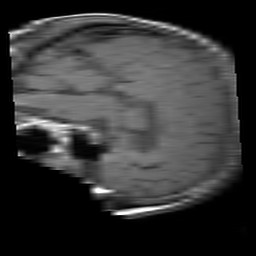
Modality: T1w
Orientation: sagittal
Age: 80
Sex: female
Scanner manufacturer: philips
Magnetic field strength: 3 T
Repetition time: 0.4739 s
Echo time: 0.01 s